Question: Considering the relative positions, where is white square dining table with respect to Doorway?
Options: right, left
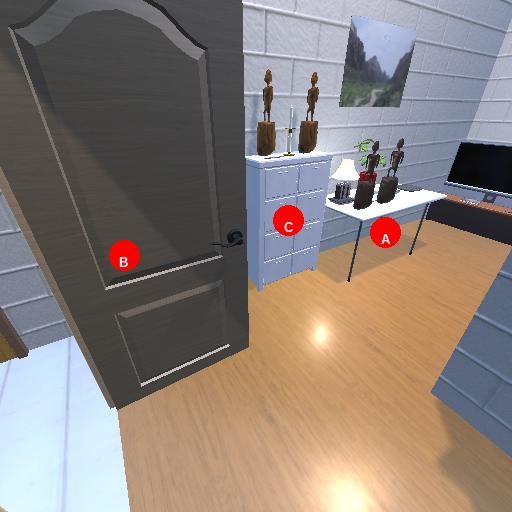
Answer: right